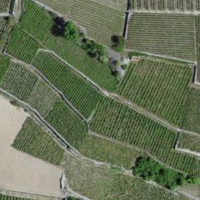
EUNIS habitat code: 40
Species observed at this site:
Lepidium draba
Tragus racemosus